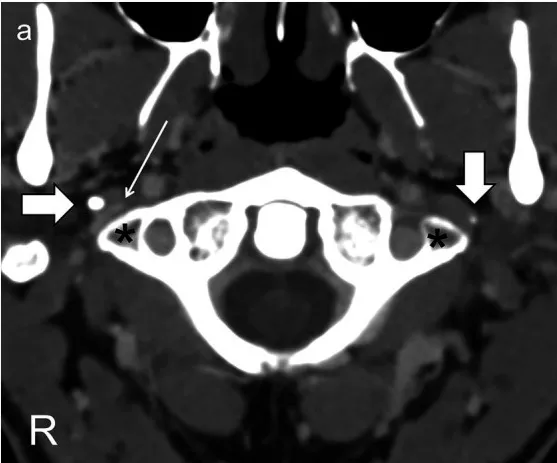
Axial CT scans through the C1 vertebra following intravenous contrast (A) before surgery show the jugular vein on the right side (thin arrow) markedly narrowed between the styloid process (horizontal thick arrow) and the C1 transverse process (asterisk) and on the left side compressed into invisibility between the styloid process (vertical thick arrow) and the C1 transverse process (asterisk).
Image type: radiology (ct)